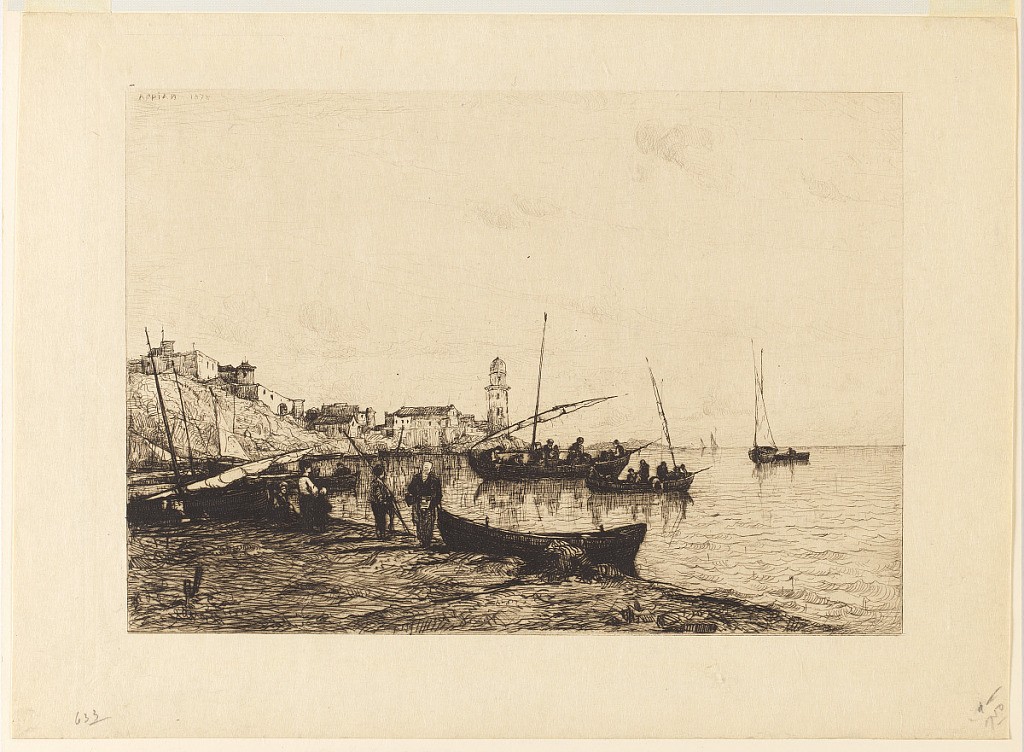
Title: Le Port de San Remo
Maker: Adolphe Appian, French, 1818 - 1898
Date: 1878
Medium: Etching in black ink on cream-colored Japan paper
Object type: Print
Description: Fishing boats, some drawn up on a beach, are seen gathered together near a town. A tower stands in teh background. Four figures in the foreground.